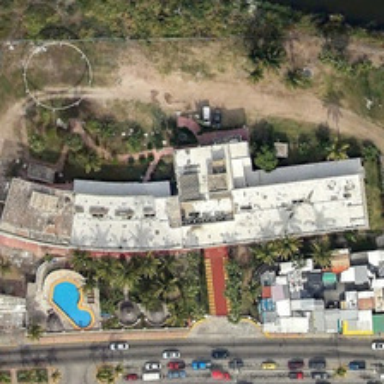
The white house is surrounded by a large number of lawns .